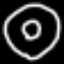
Label: donut